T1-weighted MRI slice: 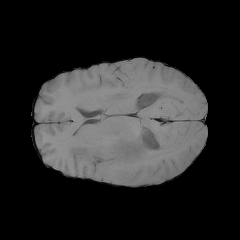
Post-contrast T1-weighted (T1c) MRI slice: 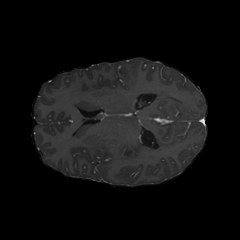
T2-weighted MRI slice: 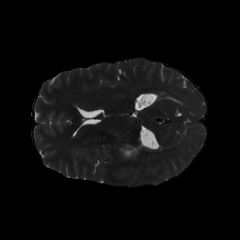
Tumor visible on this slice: yes